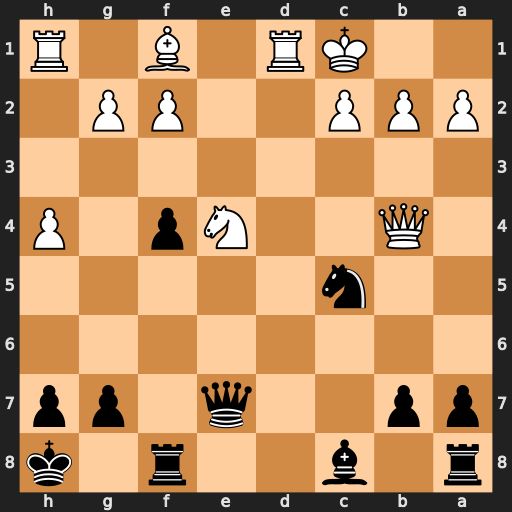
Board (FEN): r1b2r1k/pp2q1pp/8/2n5/1Q2Np1P/8/PPP2PP1/2KR1B1R
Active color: b
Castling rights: -
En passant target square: -
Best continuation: Nd3+ Bxd3 Qxb4